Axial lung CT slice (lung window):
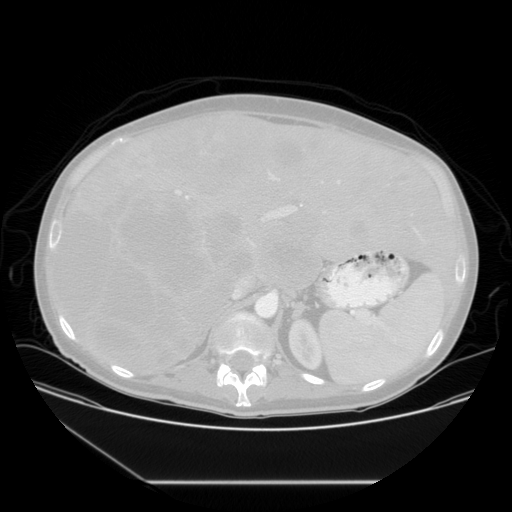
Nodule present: no